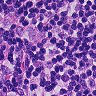
Metastatic tissue present: yes